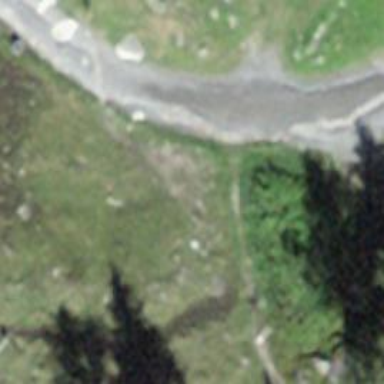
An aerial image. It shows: Path.